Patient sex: F
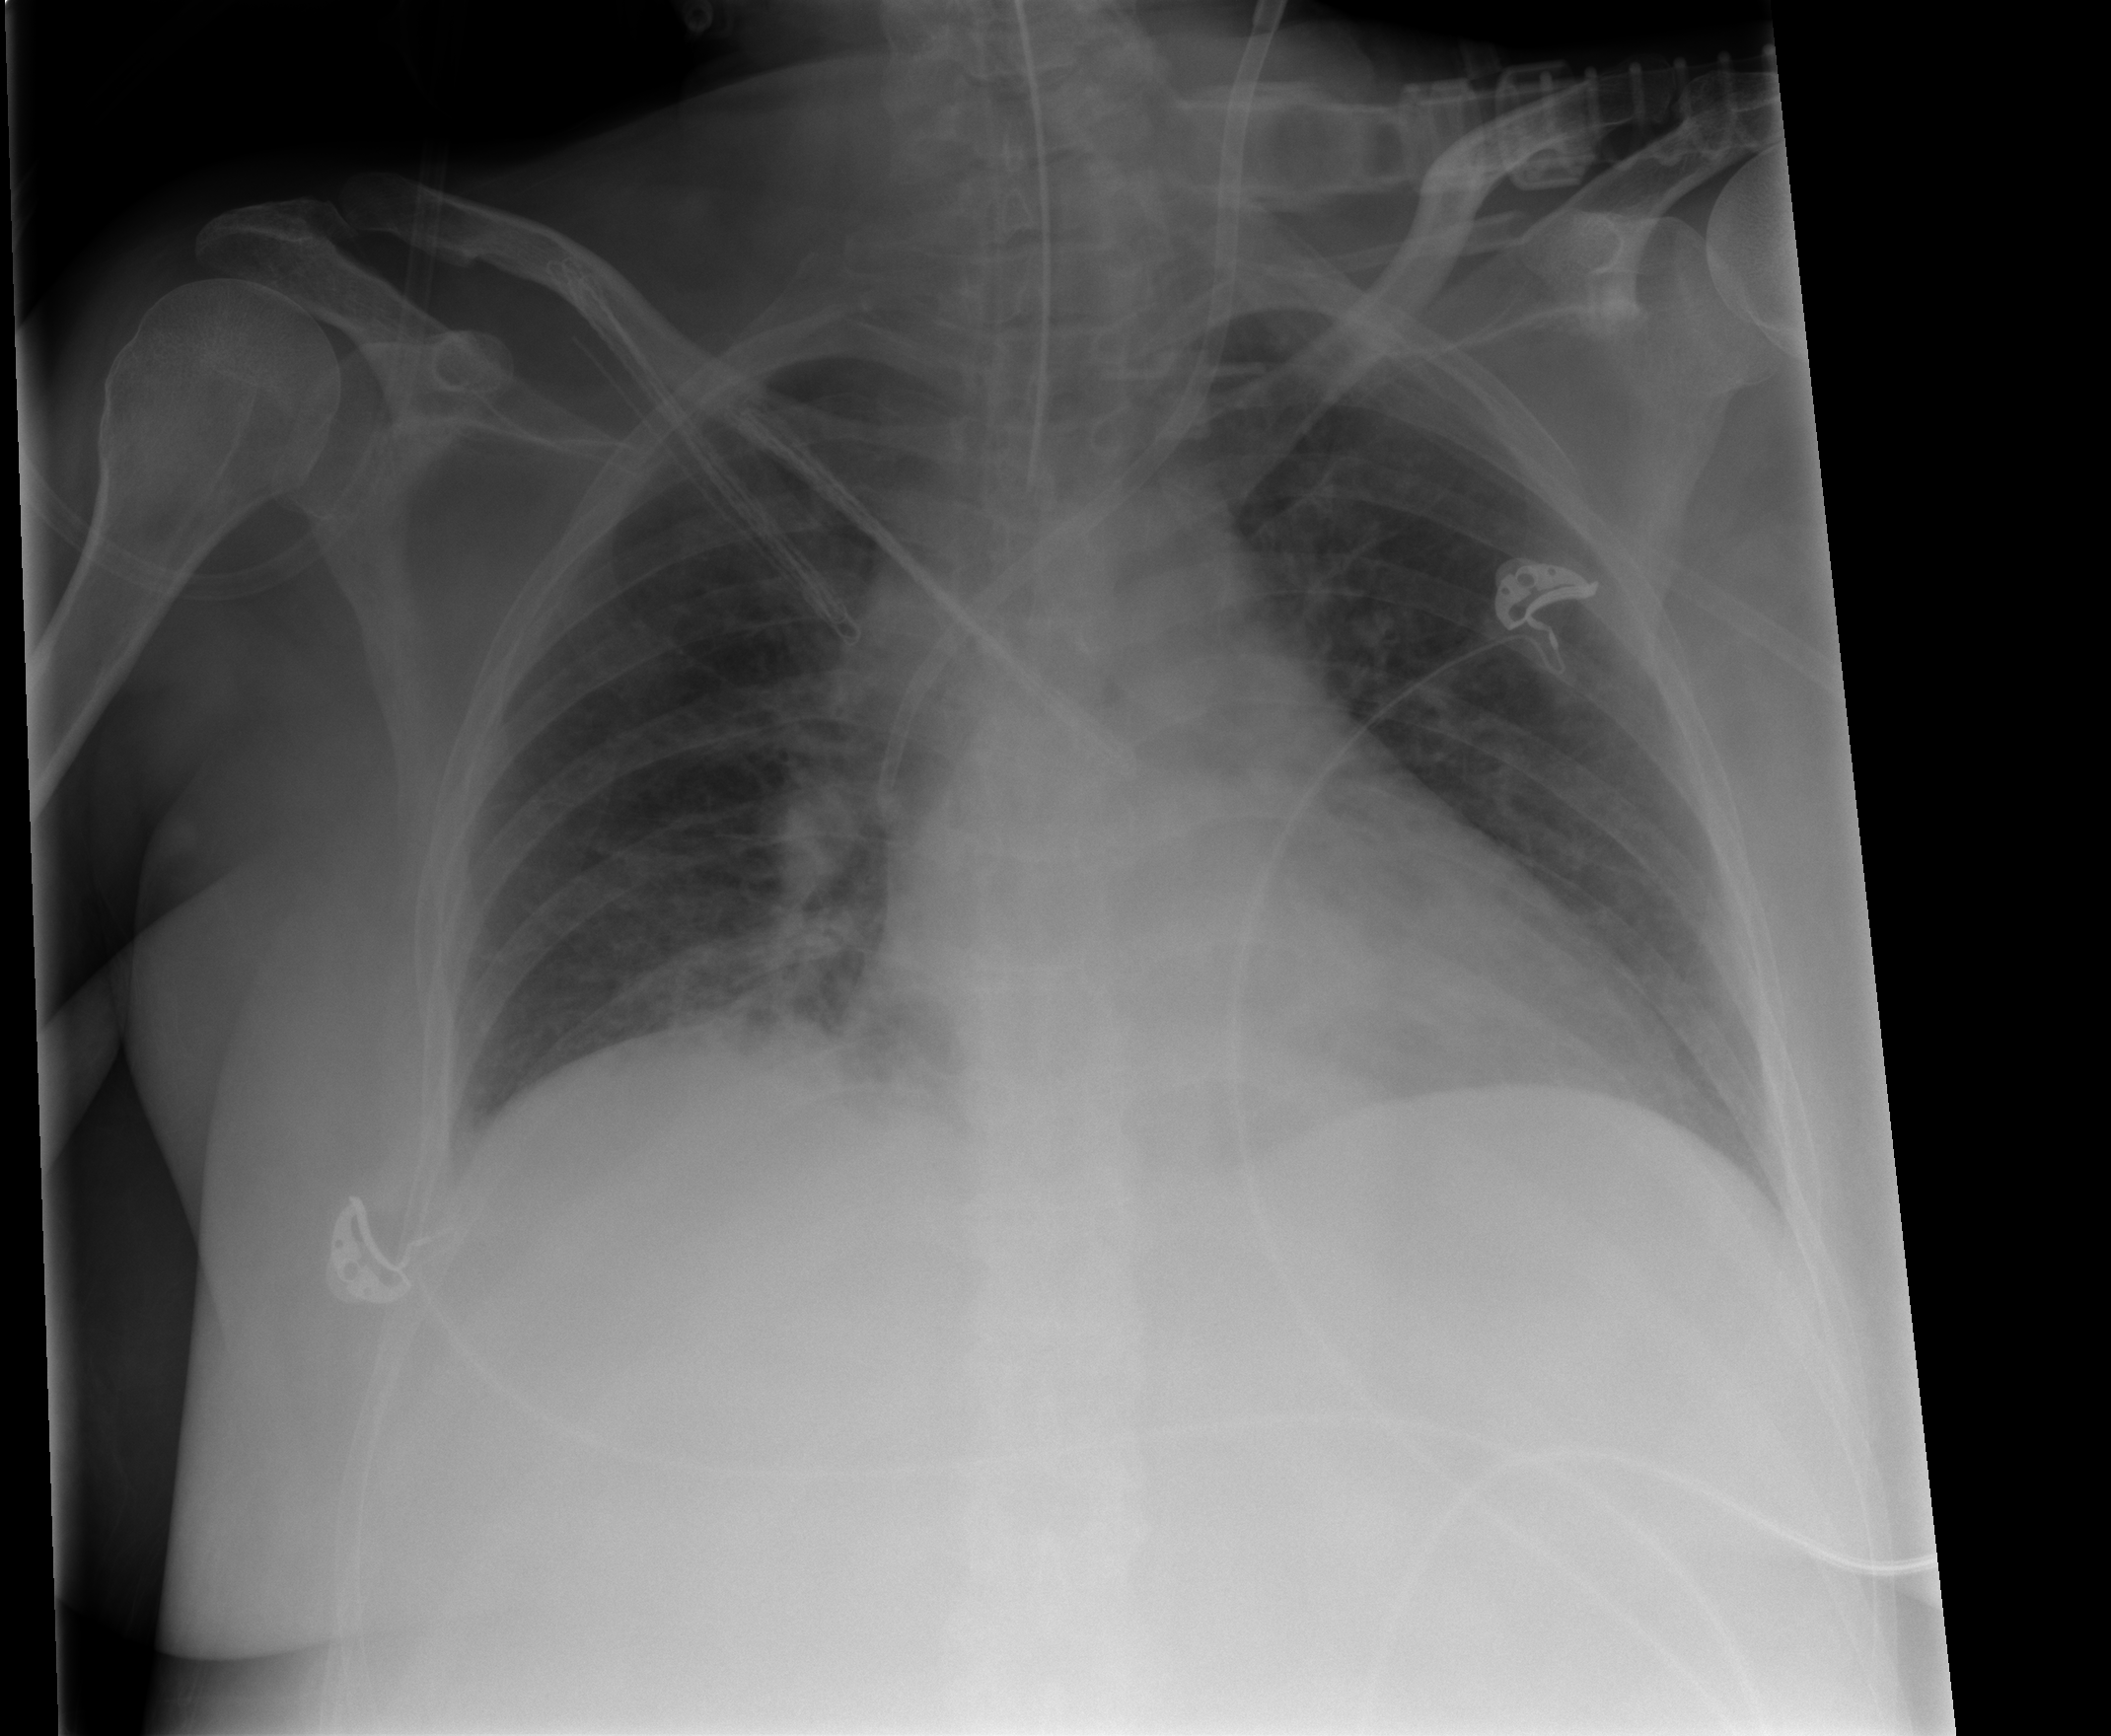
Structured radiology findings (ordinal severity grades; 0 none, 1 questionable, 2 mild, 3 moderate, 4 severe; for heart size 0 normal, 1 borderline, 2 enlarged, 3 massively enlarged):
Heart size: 1
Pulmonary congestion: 1
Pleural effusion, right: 0
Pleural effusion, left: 0
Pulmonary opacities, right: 2
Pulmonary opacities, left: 0
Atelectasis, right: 1
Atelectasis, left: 0